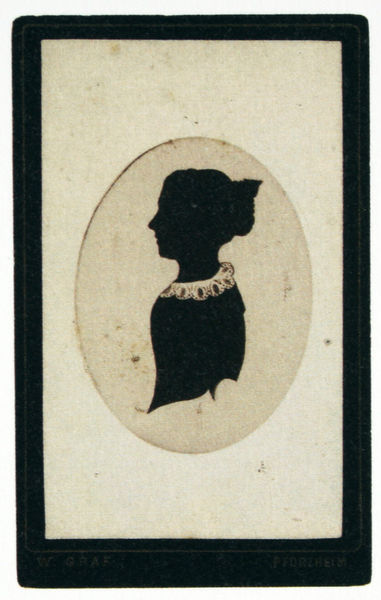
Titel: Aufnahme der Silhouette Friederike Hauffes aus dem Kernerhaus
Künstler: W. Graf
Standort: München
Institution: Städtische Galerie im Lenbachhaus
Schlagwörter: schatten, weiß, mädchen, ocker, frau, frisur, haar, kleid, mund, nase, profil, schwarz, stirn, dame, beige, kragen, mensch, rahmen, bild, bildnis, halskrause, portrait, porträt, haare, spitzen, kontrast, lippen, schultern, oval, passpartout, dutt, grafik, graphik, büste, dekor, rüschen, silouette, eckig, medaillon, schnitt, schwarzweiß, scherenschnitt, eierschalenweiß, schopf, passepartout, collier